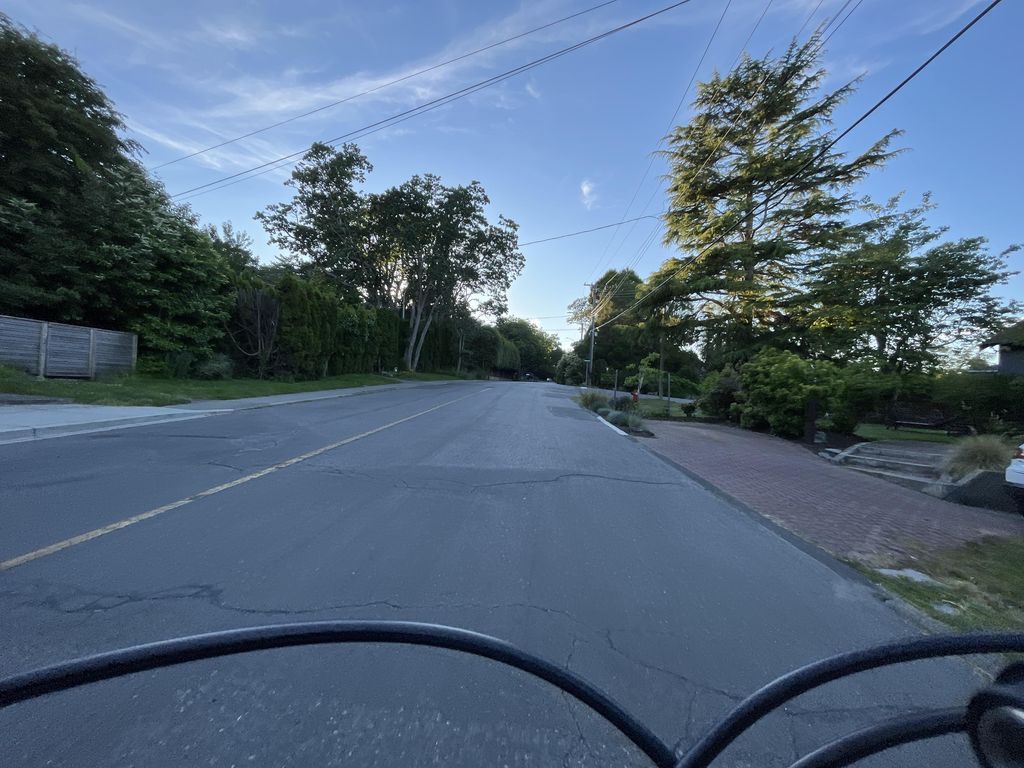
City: victoria